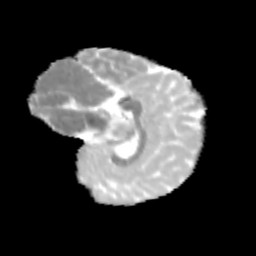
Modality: MD
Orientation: sagittal
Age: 11
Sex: female
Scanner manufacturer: siemens
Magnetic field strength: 3 T
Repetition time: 3.8 s
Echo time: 0.07 s